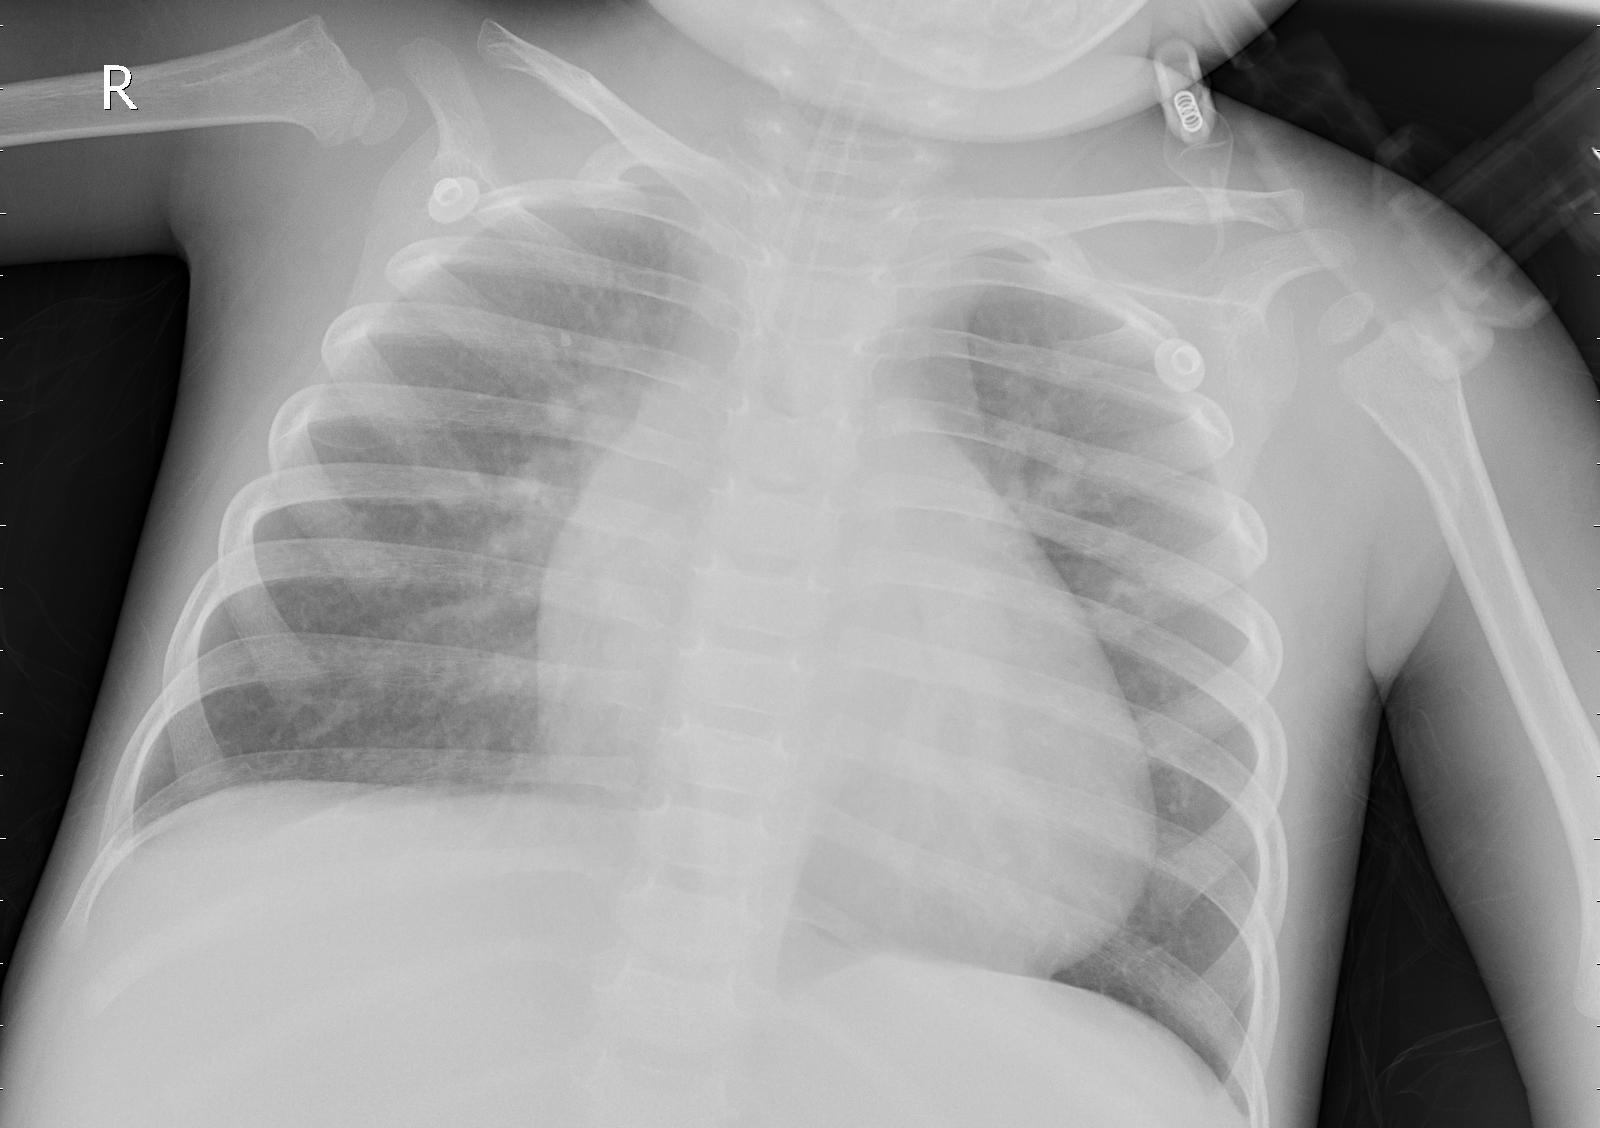
Diagnosis: PNEUMONIA